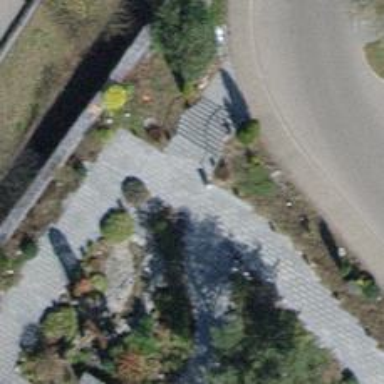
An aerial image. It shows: Set of steps made of paving stones.